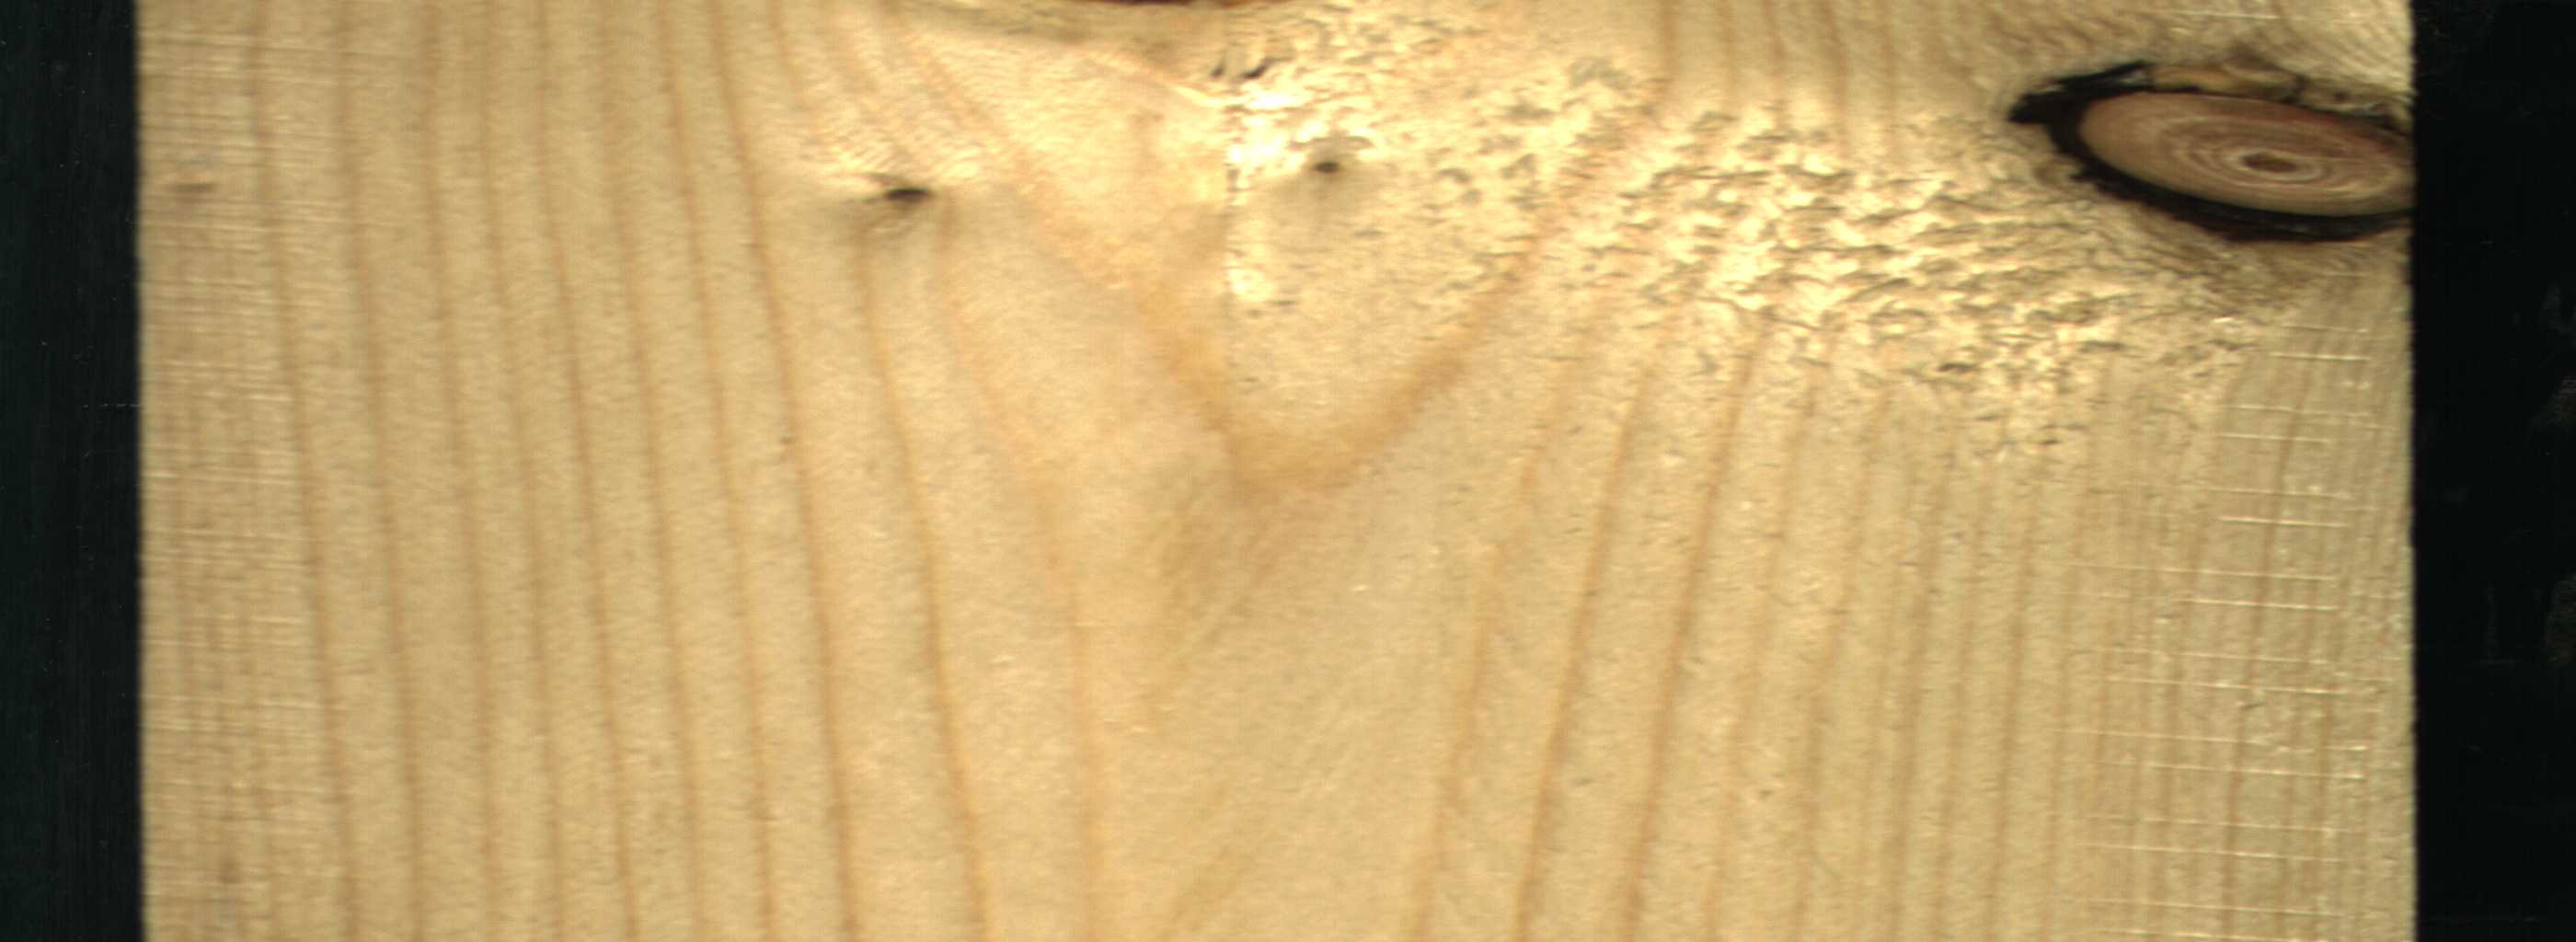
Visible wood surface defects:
Dead_Knot
Dead_Knot